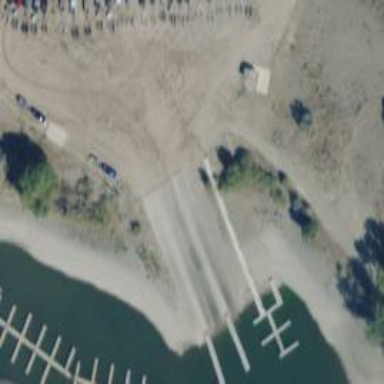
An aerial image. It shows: Slipway on leisure land.